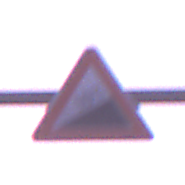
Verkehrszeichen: Steigung10
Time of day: Dawn
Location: Outdoor (Nature)
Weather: PartlyCloudy
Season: NotSpecified
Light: Natural